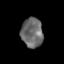
Tissue: prostate
Cell type: T cells
Senescence score: 0.8269
Nuclear area (px): 626
Mean DAPI intensity: 106.77